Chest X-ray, AP view. Patient: 53 years old, sex M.
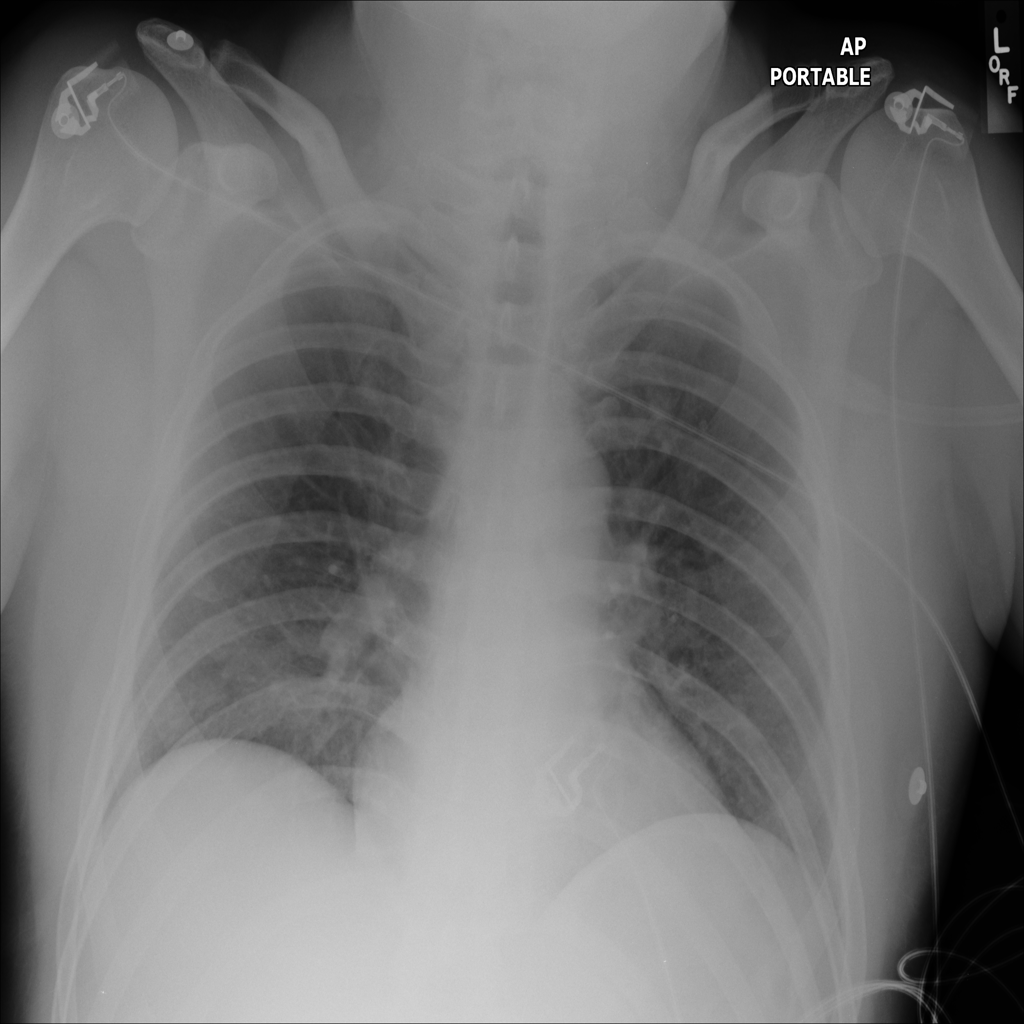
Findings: No Finding